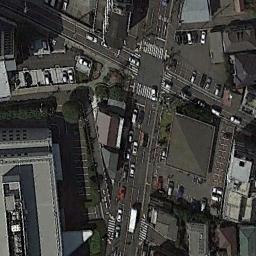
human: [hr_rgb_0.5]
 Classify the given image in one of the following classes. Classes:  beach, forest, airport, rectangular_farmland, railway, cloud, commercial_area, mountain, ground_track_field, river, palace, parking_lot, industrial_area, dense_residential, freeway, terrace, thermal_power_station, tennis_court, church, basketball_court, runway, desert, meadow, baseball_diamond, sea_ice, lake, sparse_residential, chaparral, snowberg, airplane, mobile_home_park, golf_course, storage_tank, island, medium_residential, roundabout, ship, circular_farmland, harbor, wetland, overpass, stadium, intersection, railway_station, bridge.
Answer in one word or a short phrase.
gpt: intersection